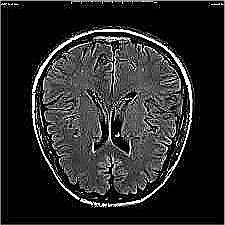
Label: notumor